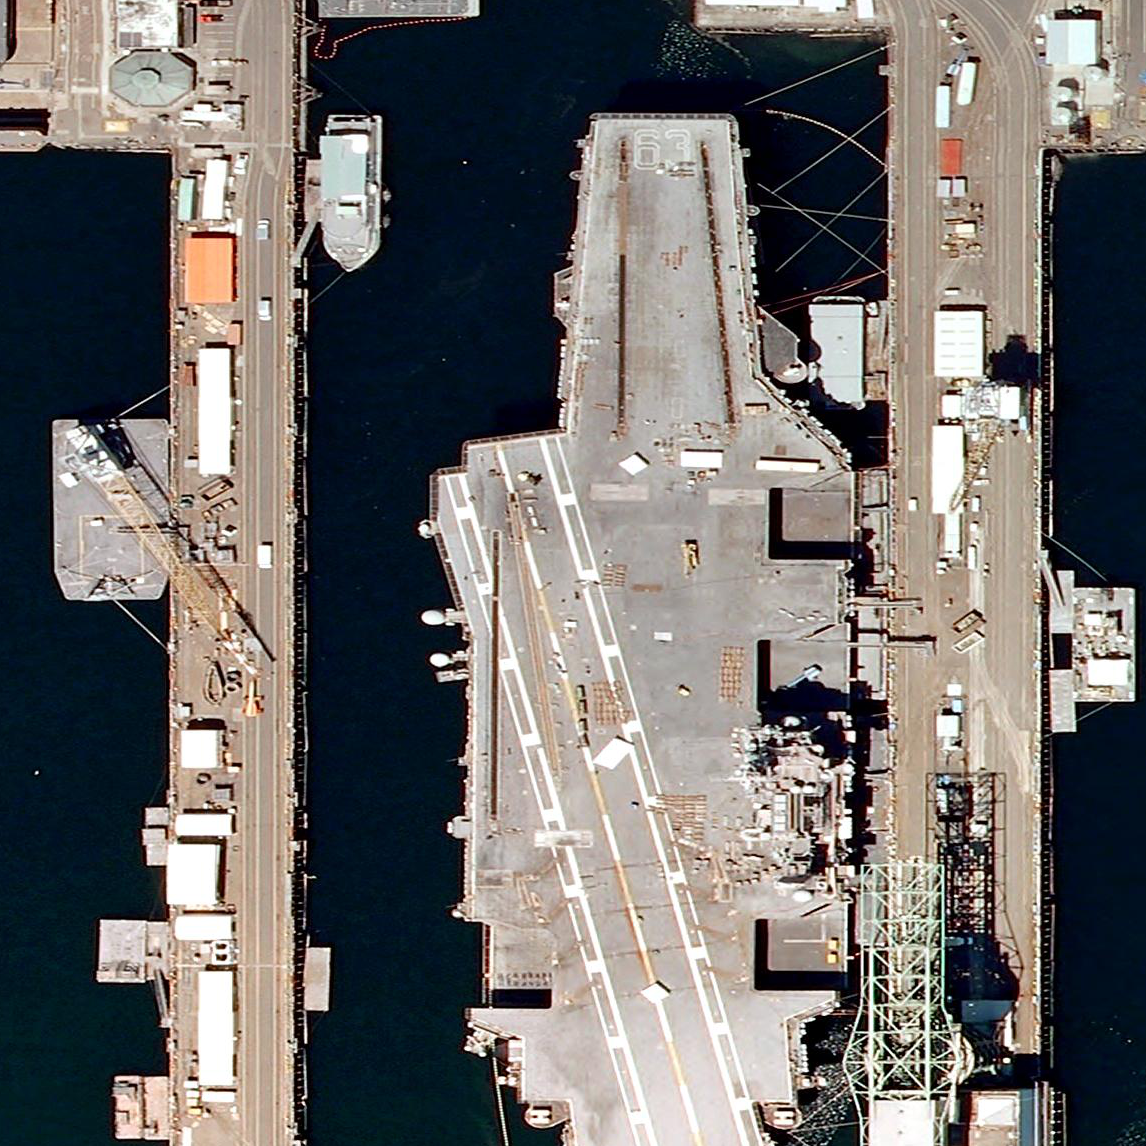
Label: aircraft_carrier